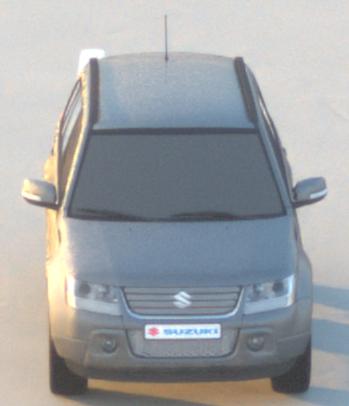
Make: Suzuki
Model: Grand Vitara
Detailed model: Gen. 1 JT
Model produced from: 2009
Model produced until: 2012
Doors: 5
Color: gray
Road condition: dry road
Daytime: sunrise or sunset
Contrast: medium contrast